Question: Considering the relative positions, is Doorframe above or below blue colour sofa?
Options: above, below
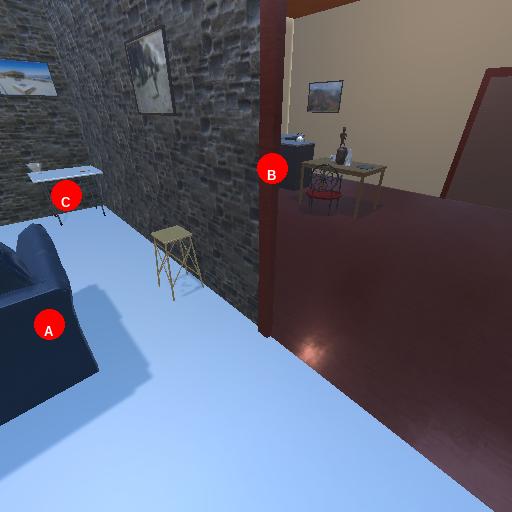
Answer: above